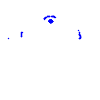
Particle: kaon